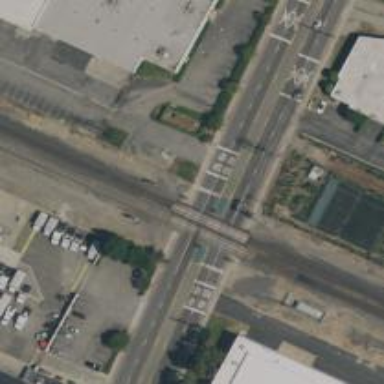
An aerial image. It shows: Railway signal.